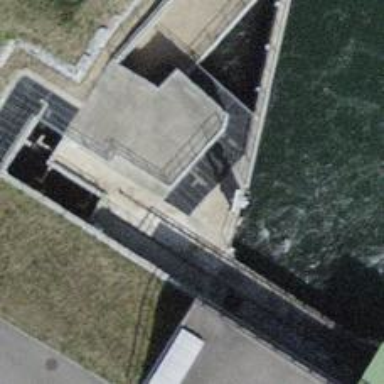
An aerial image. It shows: Fish pass along the waterway.